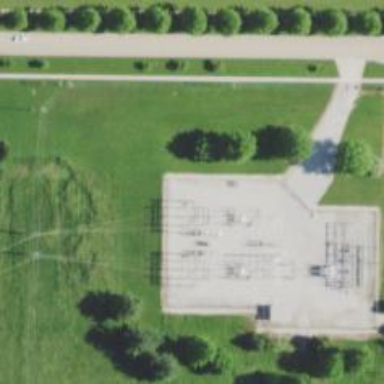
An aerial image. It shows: Distribution level power substation with chain link fence surrounding it.